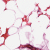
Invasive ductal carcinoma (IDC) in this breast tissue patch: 0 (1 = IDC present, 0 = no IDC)